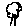
Label: tree